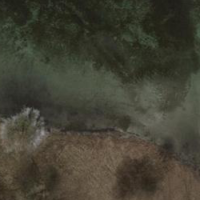
EUNIS habitat code: 14
Species observed at this site:
Tachybaptus ruficollis
Chroicocephalus ridibundus
Phalacrocorax carbo
Larus michahellis
Podiceps cristatus
Fulica atra
Alcedo atthis
Milvus migrans
Milvus milvus